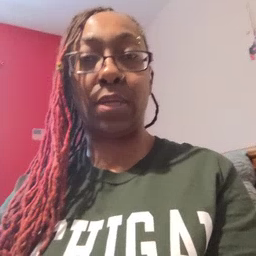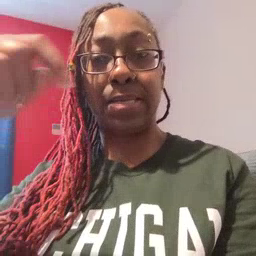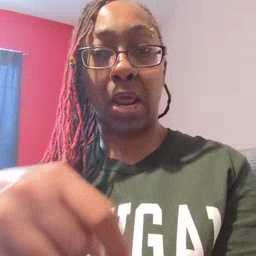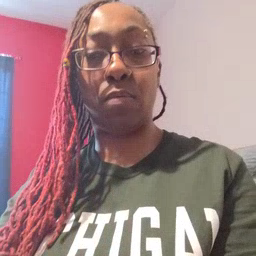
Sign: down